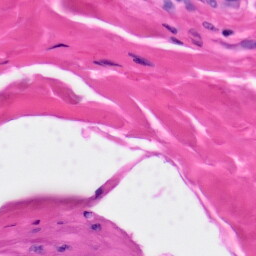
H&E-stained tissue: Skin